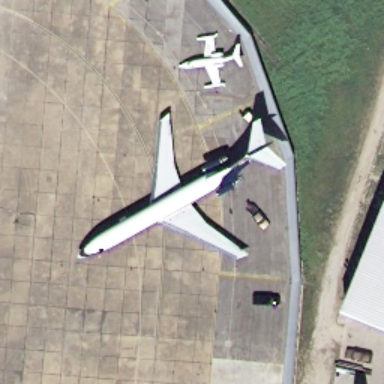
There is a big plane and a small plane in the airport .